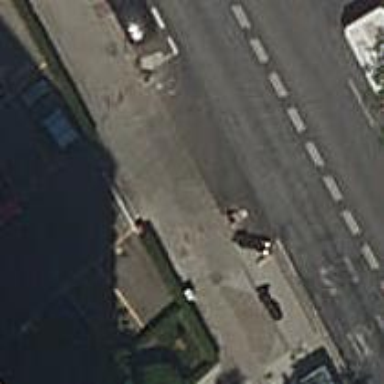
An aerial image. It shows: Bus stop with platform for public transport.